Field crop: maize
Growth stage: 2
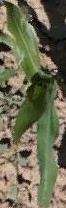
Species: maize